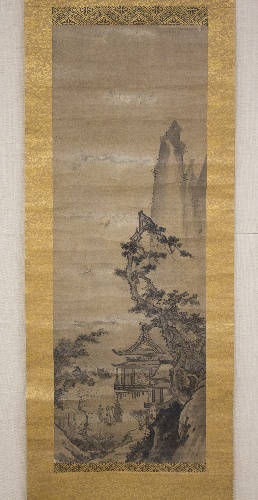
Artist: Sesshū Tōyō 雪舟等楊
Artist bio: Japanese, 1420–1506
Date: 17th century
Object type: Hanging scroll
Classification: Paintings
Medium: Hanging scroll; ink on paper
Culture: Japan
Period: Edo period (1615–1868)
Dimensions: Image: 33 1/4 × 11 3/4 in. (84.5 × 29.8 cm)
Overall with mounting: 64 3/4 × 16 in. (164.5 × 40.6 cm)
Overall with knobs: 64 3/4 × 17 1/4 in. (164.5 × 43.8 cm)
Department: Asian Art
Credit line: H. O. Havemeyer Collection, Bequest of Mrs. H. O. Havemeyer, 1929
Accession year: 1929
Repository: Metropolitan Museum of Art, New York, NY
Tags: Mountains|Pavilions|Landscapes